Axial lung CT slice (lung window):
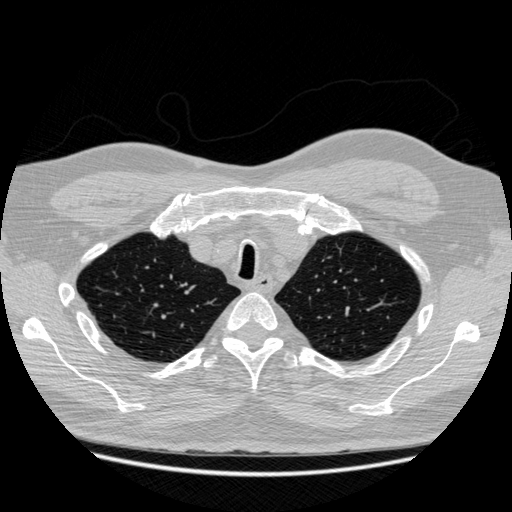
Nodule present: no